Interaction volume radius: 5 \u00c5
Interaction volume height: 25 \u00c5
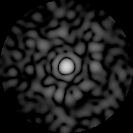
Disorder parameter: 0.8739